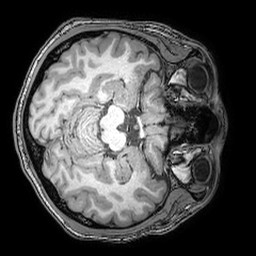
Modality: T1w
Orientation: axial
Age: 27
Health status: ill
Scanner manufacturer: philips
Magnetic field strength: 3 T
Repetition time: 0.007 s
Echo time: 0.0035 s